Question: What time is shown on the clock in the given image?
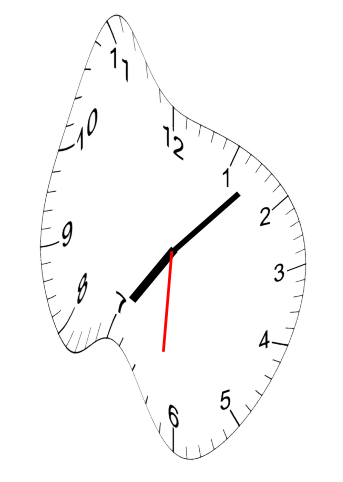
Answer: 07:07:31